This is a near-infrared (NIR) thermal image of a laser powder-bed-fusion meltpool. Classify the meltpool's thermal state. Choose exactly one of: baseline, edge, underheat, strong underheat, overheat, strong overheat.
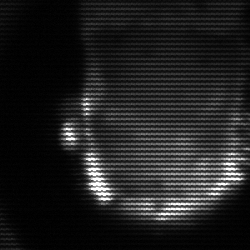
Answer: baseline